Question: I am trying to segment the time-series data as shown in the figure. I have lots of data from the sensors, any of these data can have different number of isolated peaks region. In this figure, I have 3 of those. I would like to have a function that takes the time-series as the input and returns the segmented sections of equal length.
My initial thought was to have a sliding window that calculates the relative change in the amplitude. Since the window with the peaks will have relatively higher changes, I could just define certain threshold for the relative change that would help me take the window with isolated peaks. However, this will create problem when choosing the threshold as the relative change is very sensitive to the noises in the data.
Any suggestions?
<URL>

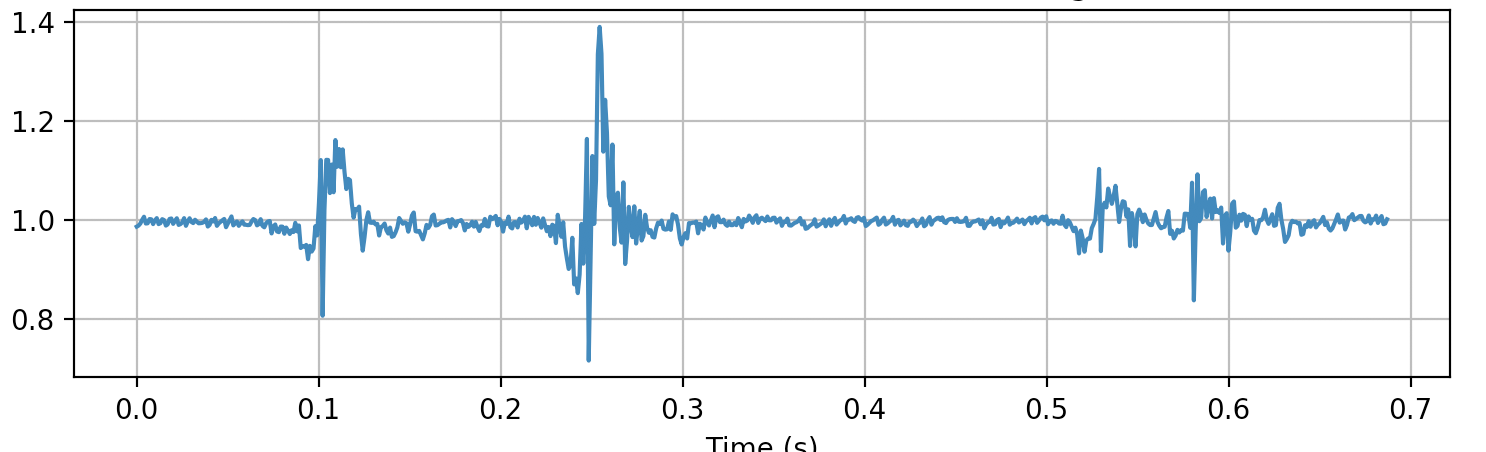
Answer: To do this you need to find signal out of noise.
1. get mean value of you signal and add some multiplayer that place borders on top and on bottom of noise - green dashed line
2. find peak values below bottom of noise -> array 2 groups of data
3. find peak values on top of noise -> array 2 groups of data
4. get min index of bottom first peak and max index of top of first peak to find first peak range
5. get min index of top second peak and max index of bottom of second peak to find second peak range
Some description in code. With this method you can find other peaks.
One thing that you need to input by hand is to tell program the'x' value between peaks for splitting data into parts.
See graphic for summary.
'''
import numpy as np
from matplotlib import pyplot as plt
# create noise data
def function(x, noise):
y = np.sin(7*x+2) + noise
return y
def function2(x, noise):
y = np.sin(6*x+2) + noise
return y
noise = np.random.uniform(low=-0.3, high=0.3, size=(100,))
x_line0 = np.linspace(1.95,2.85,100)
y_line0 = function(x_line0, noise)
x_line = np.linspace(0, 1.95, 100)
x_line2 = np.linspace(2.85, 3.95, 100)
x_pik = np.linspace(3.95, 5, 100)
y_pik = function2(x_pik, noise)
x_line3 = np.linspace(5, 6, 100)
# concatenate noise data
x = np.linspace(0, 6, 500)
y = np.concatenate((noise, y_line0, noise, y_pik, noise), axis=0)
# plot data
noise_band = 1.1
top_noise = y.mean()+noise_band*np.amax(noise)
bottom_noise = y.mean()-noise_band*np.amax(noise)
fig, ax = plt.subplots()
ax.axhline(y=y.mean(), color='red', linestyle='--')
ax.axhline(y=top_noise, linestyle='--', color='green')
ax.axhline(y=bottom_noise, linestyle='--', color='green')
ax.plot(x, y)
# split data into 2 signals
def split(arr, cond):
return [arr[cond], arr[~cond]]
# find bottom noise data indexes
botom_data_indexes = np.argwhere(y < bottom_noise)
# split by visual x value
splitted_bottom_data = split(botom_data_indexes, botom_data_indexes < np.argmax(x > 3))
# find top noise data indexes
top_data_indexes = np.argwhere(y > top_noise)
# split by visual x value
splitted_top_data = split(top_data_indexes, top_data_indexes < np.argmax(x > 3))
# get first signal range
first_signal_start = np.amin(splitted_bottom_data[0])
first_signal_end = np.amax(splitted_top_data[0])
# get x index of first signal
x_first_signal = np.take(x, [first_signal_start, first_signal_end])
ax.axvline(x=x_first_signal[0], color='orange')
ax.axvline(x=x_first_signal[1], color='orange')
# get second signal range
second_signal_start = np.amin(splitted_top_data[1])
second_signal_end = np.amax(splitted_bottom_data[1])
# get x index of first signal
x_second_signal = np.take(x, [second_signal_start, second_signal_end])
ax.axvline(x=x_second_signal[0], color='orange')
ax.axvline(x=x_second_signal[1], color='orange')
plt.show()
'''
red line = mean value of all data
green line - top and bottom noise borders
orange line - selected peak data
<URL>